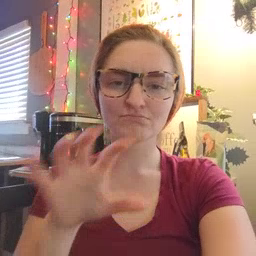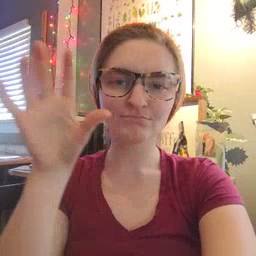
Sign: cloud